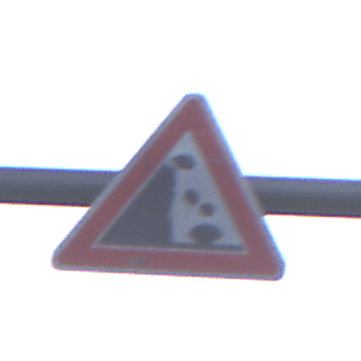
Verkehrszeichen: SteinschlagLinks
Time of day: SunriseSunset
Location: Outdoor (Urban)
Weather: PartlyCloudy
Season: NotSpecified
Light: Natural